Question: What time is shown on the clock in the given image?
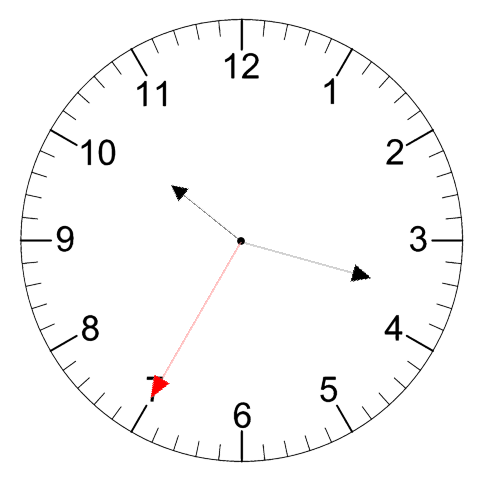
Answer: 10:17:35